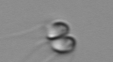
Label: Chaetoceros